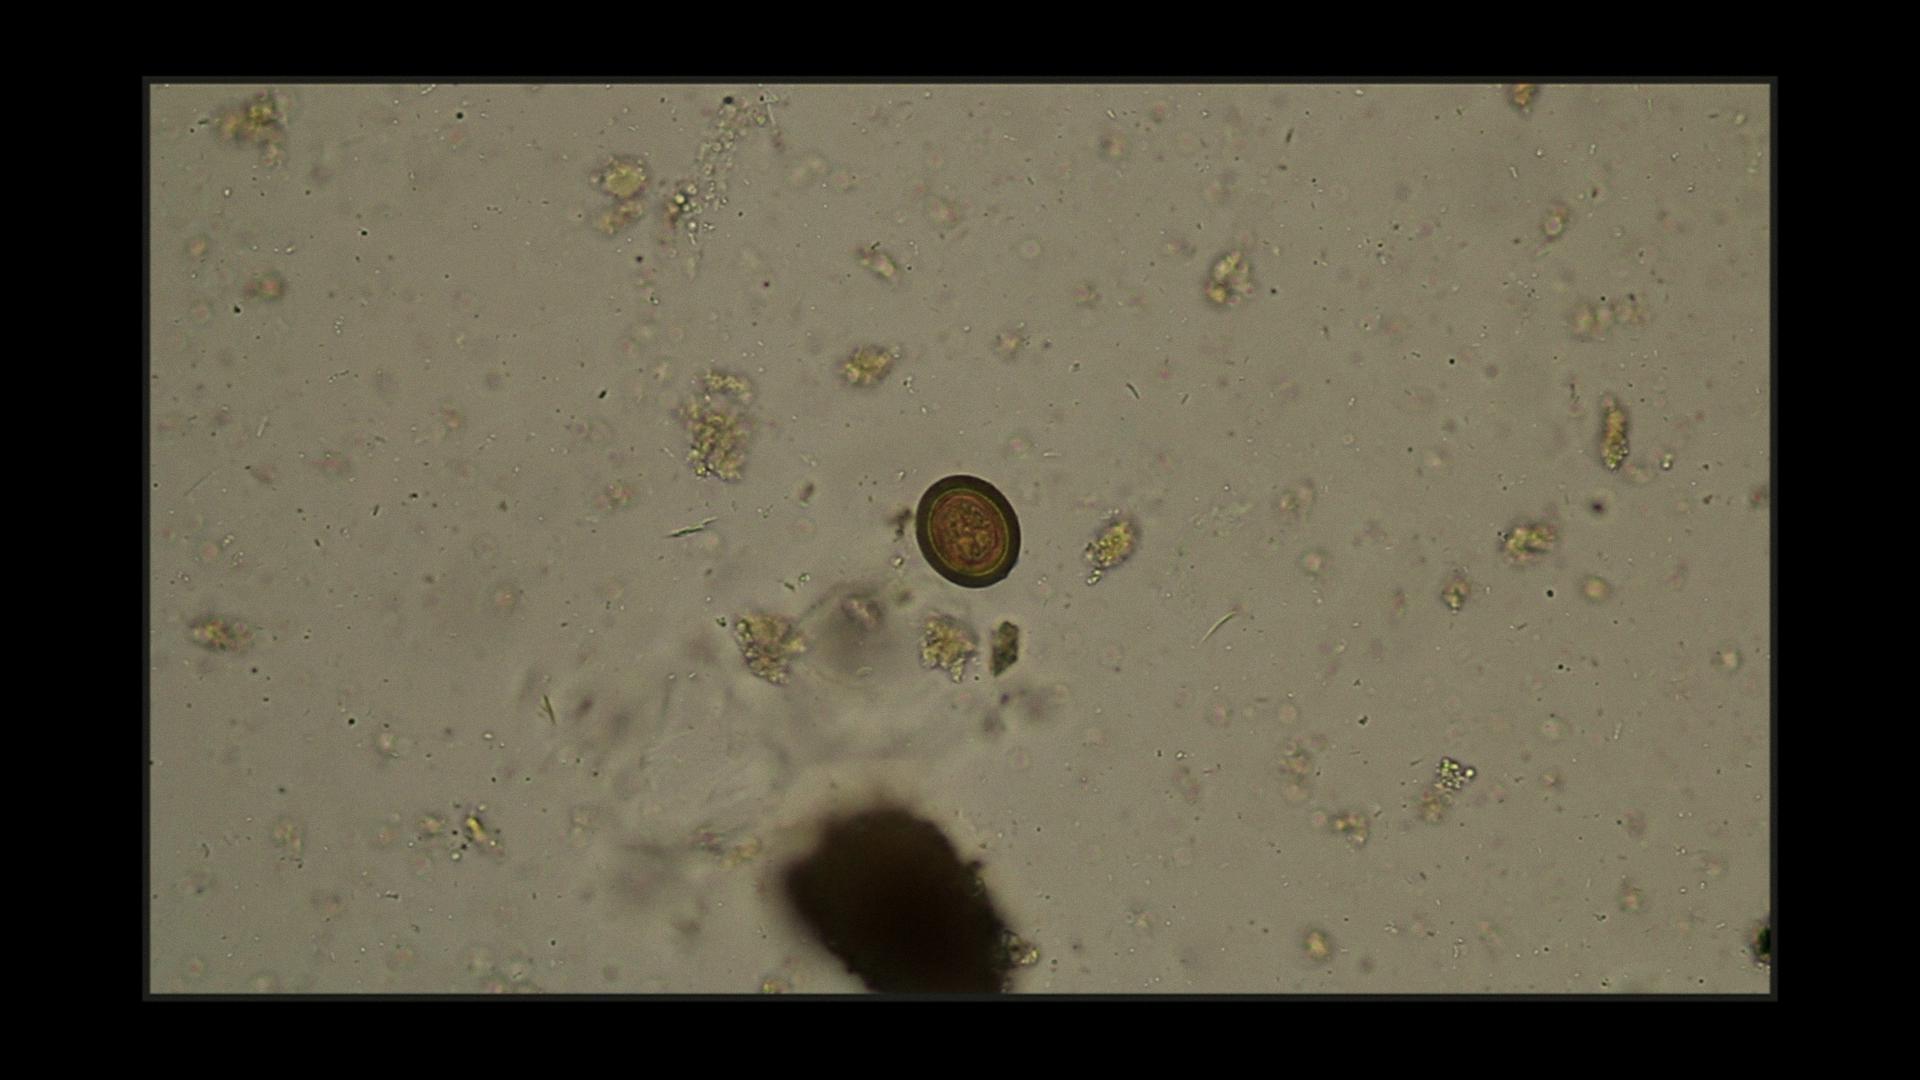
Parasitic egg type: Taenia spp. egg